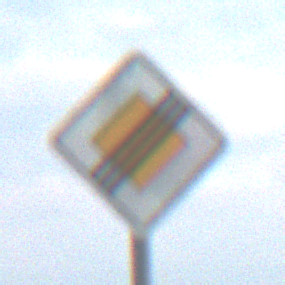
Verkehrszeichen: EndeVorfahrtsstrasse
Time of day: SunriseSunset
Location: Outdoor (Nature)
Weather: PartlyCloudy
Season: NotSpecified
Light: Natural